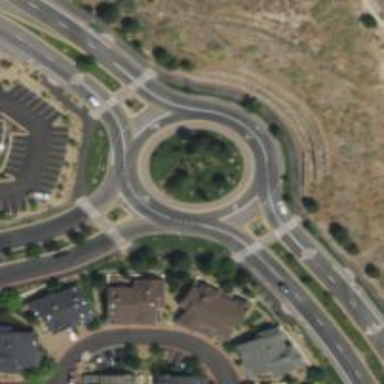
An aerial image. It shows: Roundabout junction on secondary road with cycle lane.